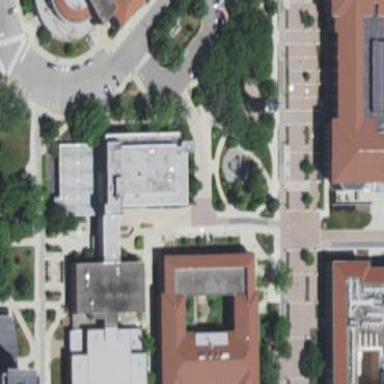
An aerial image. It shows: View of university building.